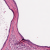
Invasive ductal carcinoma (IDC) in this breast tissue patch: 0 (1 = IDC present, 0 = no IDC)